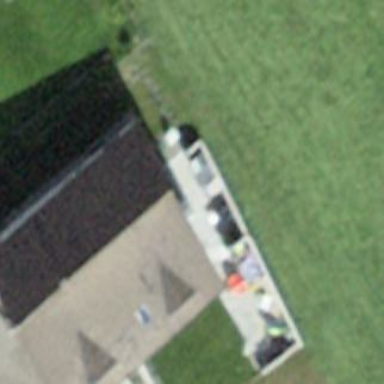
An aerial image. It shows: Simple house.